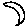
Label: moon